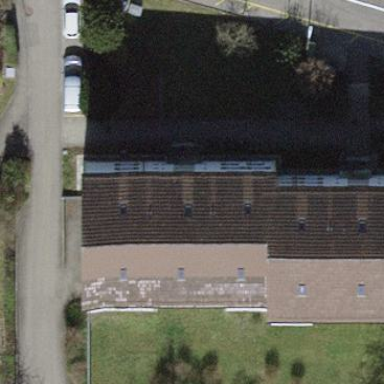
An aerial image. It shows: Apartments building with gabled tile roof.